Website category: university
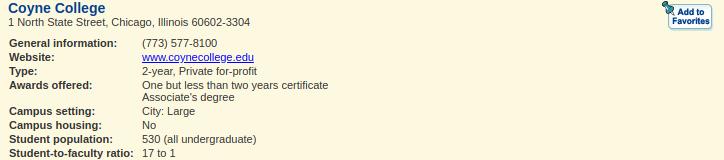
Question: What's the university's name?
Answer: Coyne College

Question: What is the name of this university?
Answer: Coyne College

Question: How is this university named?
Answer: Coyne College

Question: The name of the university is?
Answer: Coyne College

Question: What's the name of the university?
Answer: Coyne College

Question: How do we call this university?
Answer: Coyne College

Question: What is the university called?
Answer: Coyne College

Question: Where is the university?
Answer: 1 North State Street, Chicago, Illinois 60602-3304

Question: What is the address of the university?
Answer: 1 North State Street, Chicago, Illinois 60602-3304

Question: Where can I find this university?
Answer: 1 North State Street, Chicago, Illinois 60602-3304

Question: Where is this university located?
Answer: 1 North State Street, Chicago, Illinois 60602-3304

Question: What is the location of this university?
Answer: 1 North State Street, Chicago, Illinois 60602-3304

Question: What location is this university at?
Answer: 1 North State Street, Chicago, Illinois 60602-3304

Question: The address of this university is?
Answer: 1 North State Street, Chicago, Illinois 60602-3304

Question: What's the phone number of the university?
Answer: (773) 577-8100

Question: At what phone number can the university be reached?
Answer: (773) 577-8100

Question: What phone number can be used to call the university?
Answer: (773) 577-8100

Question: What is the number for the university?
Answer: (773) 577-8100

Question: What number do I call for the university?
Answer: (773) 577-8100

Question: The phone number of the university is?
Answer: (773) 577-8100

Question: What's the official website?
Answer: www.coynecollege.edu

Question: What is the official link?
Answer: www.coynecollege.edu

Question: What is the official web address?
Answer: www.coynecollege.edu

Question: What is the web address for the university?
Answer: www.coynecollege.edu

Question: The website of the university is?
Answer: www.coynecollege.edu

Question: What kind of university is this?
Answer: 2-year, Private for-profit

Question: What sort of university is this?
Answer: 2-year, Private for-profit

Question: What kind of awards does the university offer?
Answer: One but less than two years certificate Associate's degree

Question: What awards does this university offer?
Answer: One but less than two years certificate Associate's degree

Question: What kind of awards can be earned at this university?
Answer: One but less than two years certificate Associate's degree

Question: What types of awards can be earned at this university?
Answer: One but less than two years certificate Associate's degree

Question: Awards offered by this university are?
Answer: One but less than two years certificate Associate's degree

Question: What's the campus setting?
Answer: City: Large

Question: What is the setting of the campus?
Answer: City: Large

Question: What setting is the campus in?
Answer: City: Large

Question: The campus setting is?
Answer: City: Large

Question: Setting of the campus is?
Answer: City: Large

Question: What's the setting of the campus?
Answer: City: Large

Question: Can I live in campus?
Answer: No

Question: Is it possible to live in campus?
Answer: No

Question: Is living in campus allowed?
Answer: No

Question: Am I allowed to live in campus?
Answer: No

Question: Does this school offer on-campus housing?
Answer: No

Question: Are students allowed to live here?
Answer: No

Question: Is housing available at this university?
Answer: No

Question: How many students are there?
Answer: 530 (all undergraduate)

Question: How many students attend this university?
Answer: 530 (all undergraduate)

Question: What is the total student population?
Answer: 530 (all undergraduate)

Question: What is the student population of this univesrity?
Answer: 530 (all undergraduate)

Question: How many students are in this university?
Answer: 530 (all undergraduate)

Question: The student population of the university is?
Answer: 530 (all undergraduate)

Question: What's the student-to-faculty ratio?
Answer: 17 to 1

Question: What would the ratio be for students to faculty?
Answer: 17 to 1

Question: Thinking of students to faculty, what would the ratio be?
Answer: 17 to 1

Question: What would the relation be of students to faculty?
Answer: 17 to 1

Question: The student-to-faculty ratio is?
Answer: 17 to 1

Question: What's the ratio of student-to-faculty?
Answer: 17 to 1

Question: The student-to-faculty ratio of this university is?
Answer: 17 to 1